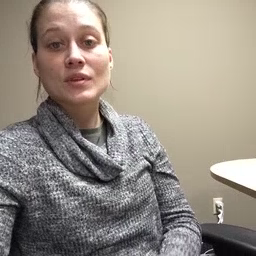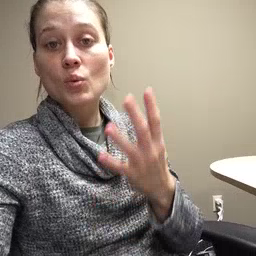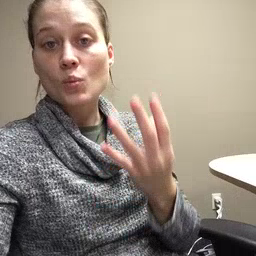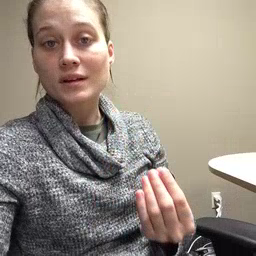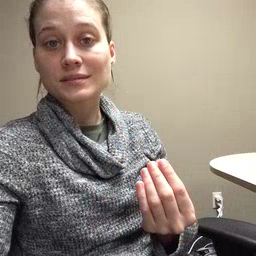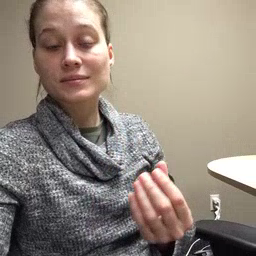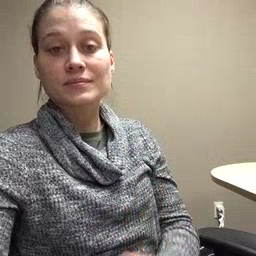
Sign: wet